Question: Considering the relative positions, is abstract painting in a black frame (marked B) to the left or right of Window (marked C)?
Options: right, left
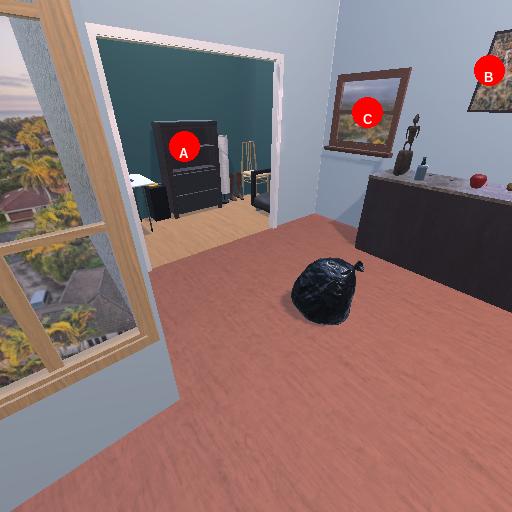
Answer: right